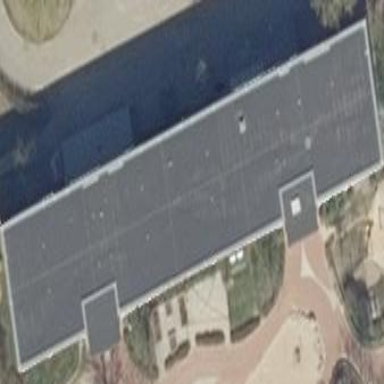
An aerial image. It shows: Kindergarten with flat roof.